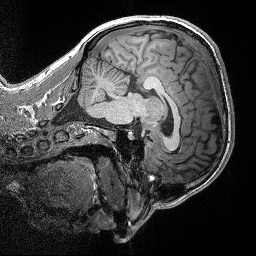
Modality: T1w
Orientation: sagittal
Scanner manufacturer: siemens
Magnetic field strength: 3 T
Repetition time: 2.3 s
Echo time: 0.00298 s